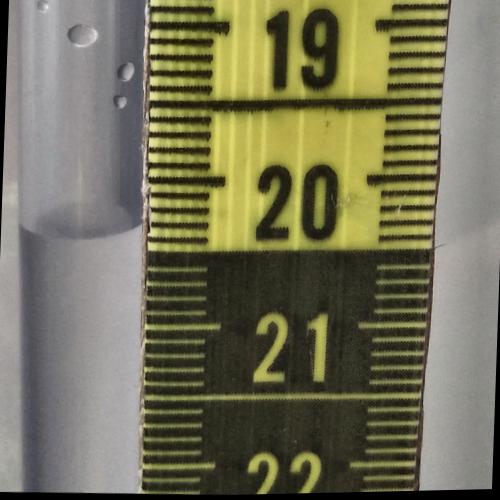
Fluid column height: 20.3 cm